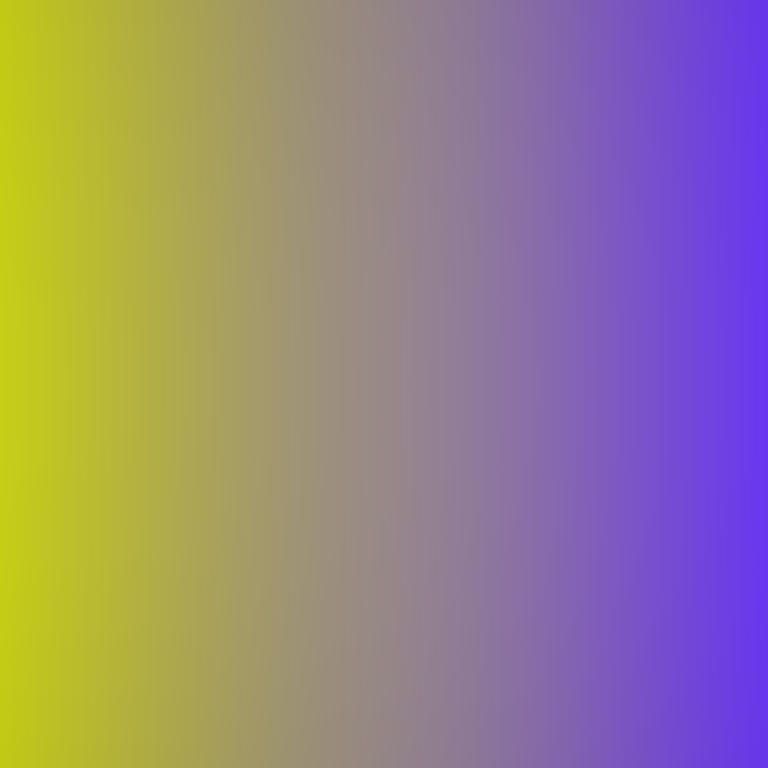
Abstract light effect, smooth gradient from yellow to purple, calm atmosphere, soft blend, no room, no furniture, no objects.